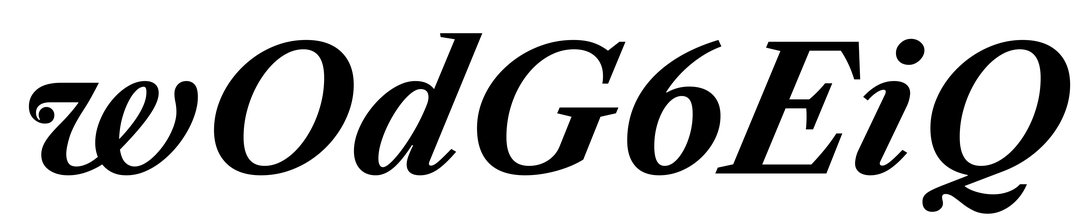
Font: LibreCaslonText-Italic_Bold_Italic